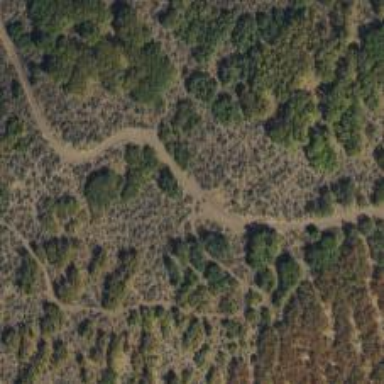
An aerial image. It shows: Path.